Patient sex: M
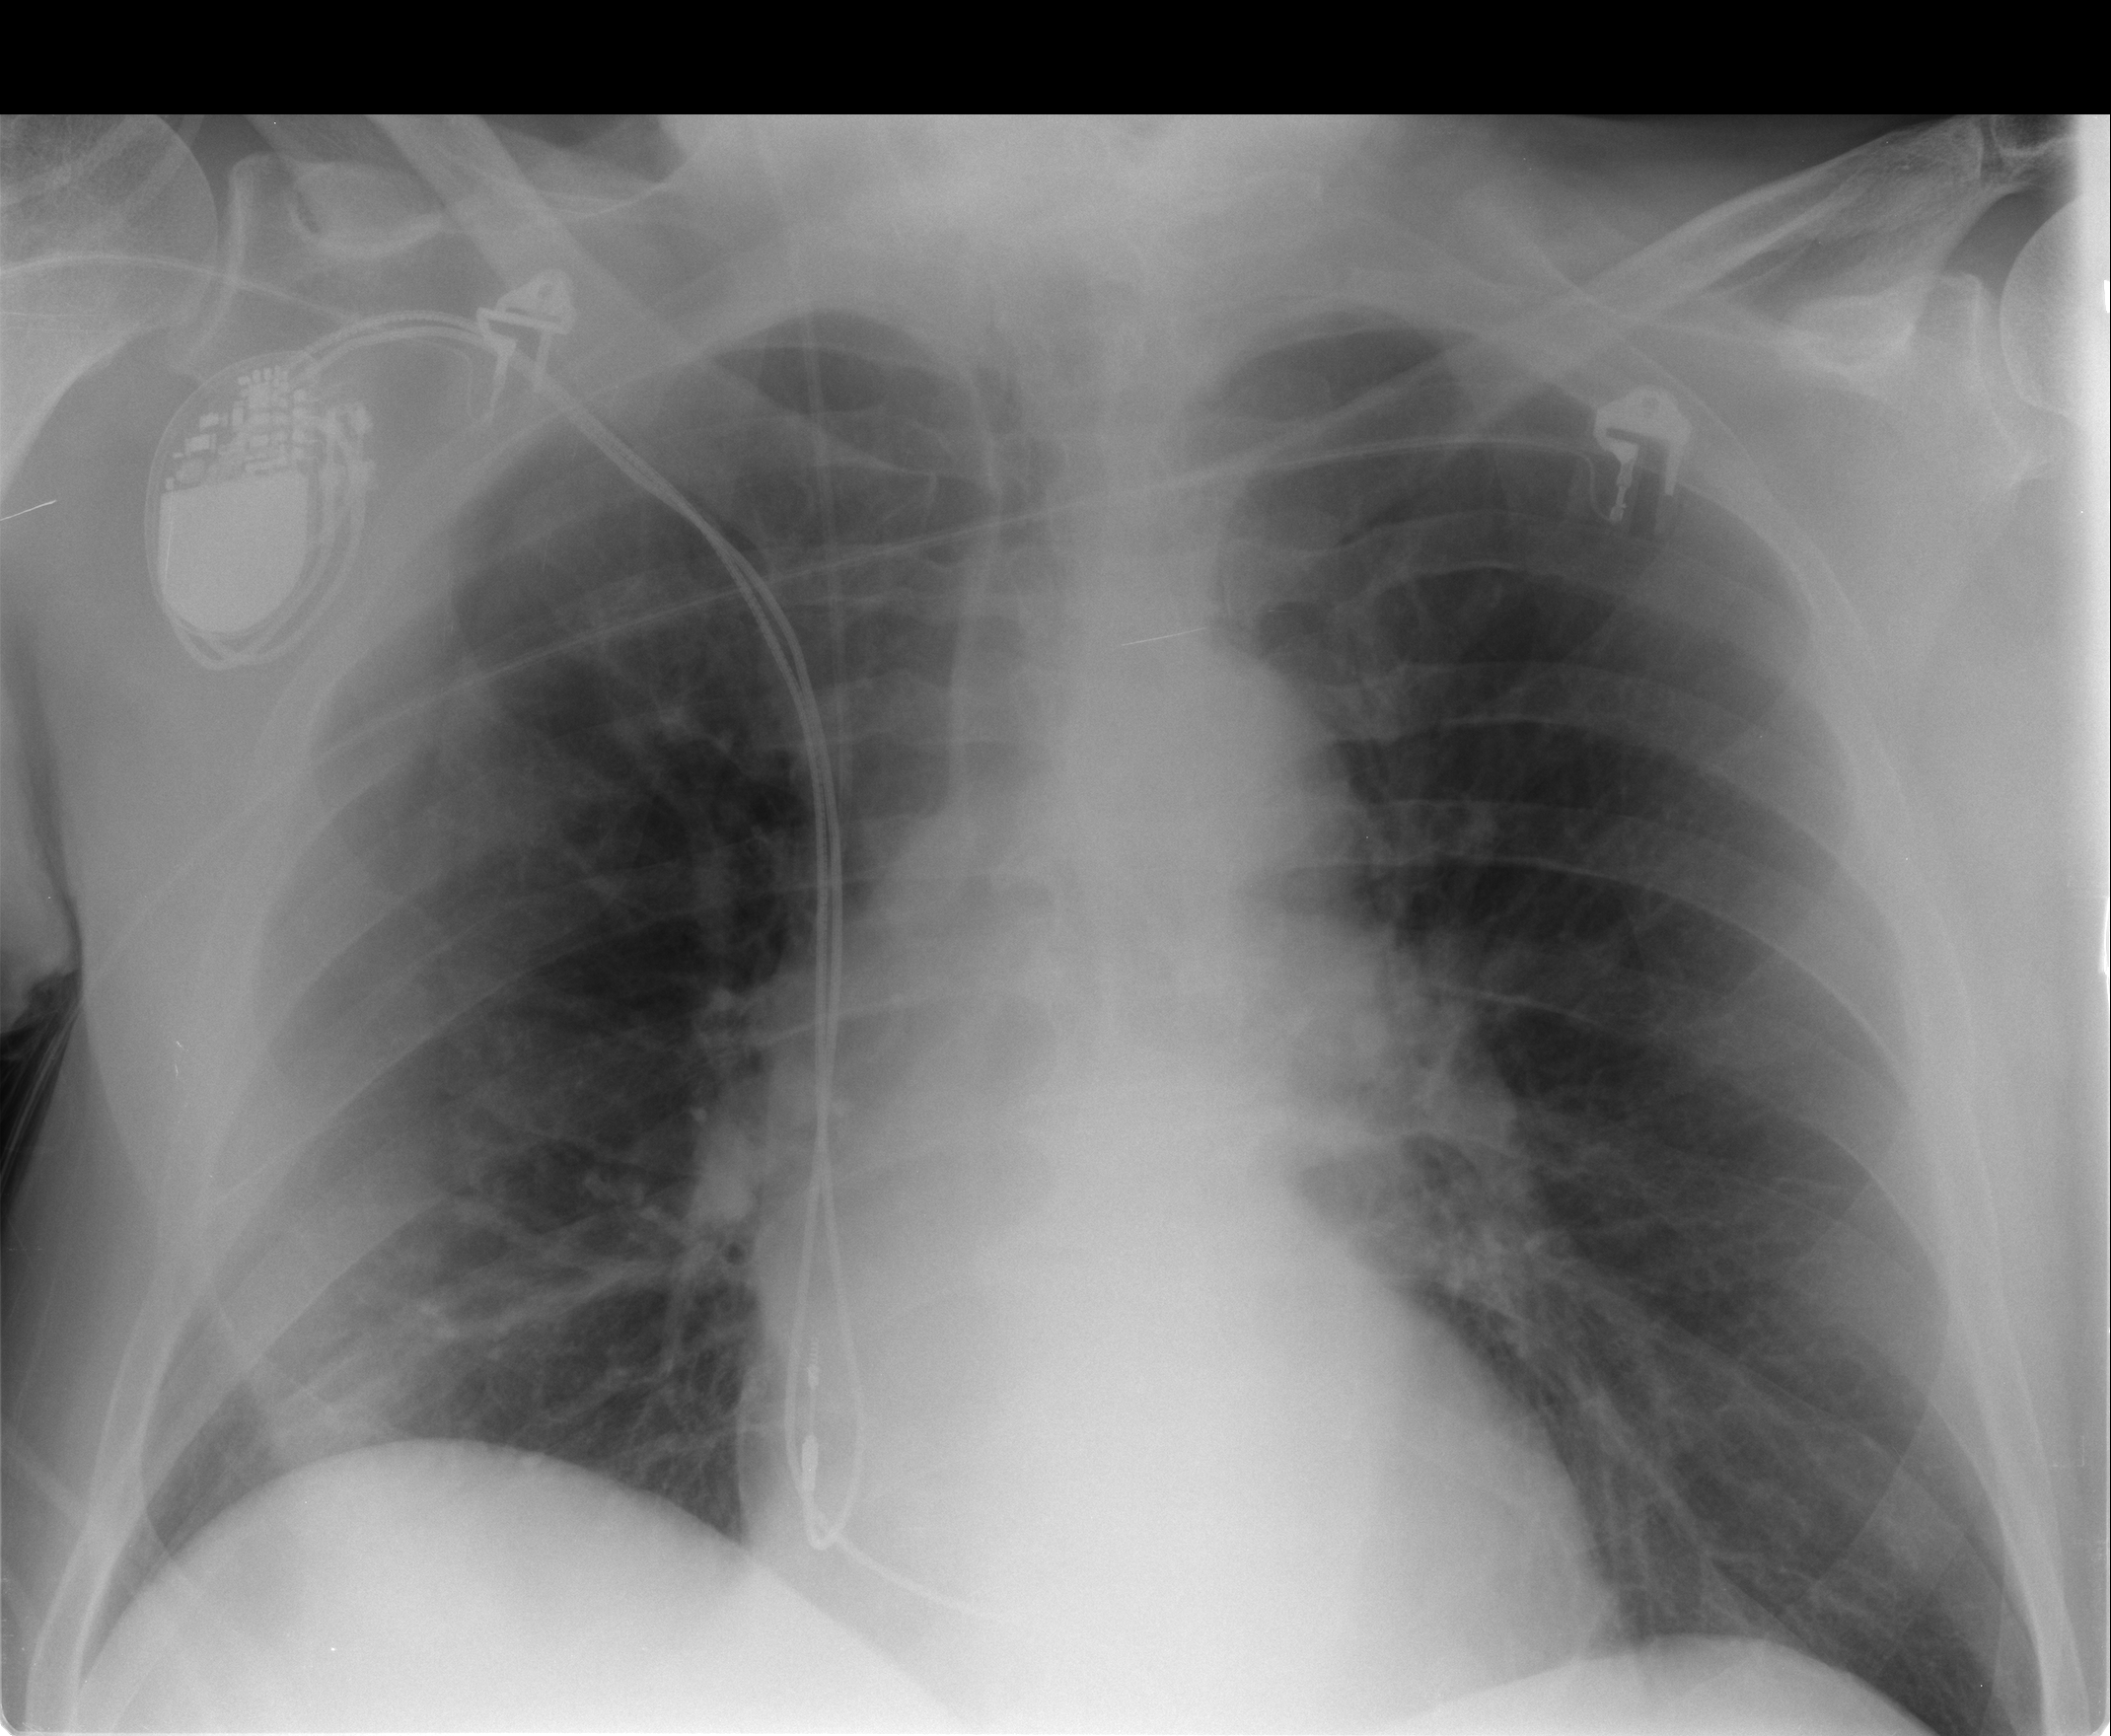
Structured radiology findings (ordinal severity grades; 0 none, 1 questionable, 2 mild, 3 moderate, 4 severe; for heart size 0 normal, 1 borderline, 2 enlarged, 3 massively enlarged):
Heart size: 1
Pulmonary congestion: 2
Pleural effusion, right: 0
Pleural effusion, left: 0
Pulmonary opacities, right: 0
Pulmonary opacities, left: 0
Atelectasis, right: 0
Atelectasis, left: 0